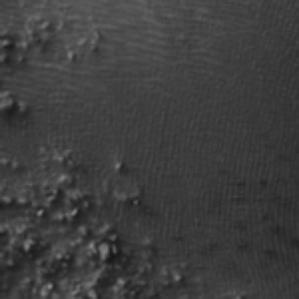
Label: frost